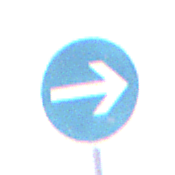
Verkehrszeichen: VorgeschriebeneFahrtrichtungHierRechts
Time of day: Midday
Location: Outdoor (Nature)
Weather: Clear
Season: NotSpecified
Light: Natural